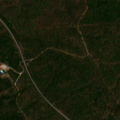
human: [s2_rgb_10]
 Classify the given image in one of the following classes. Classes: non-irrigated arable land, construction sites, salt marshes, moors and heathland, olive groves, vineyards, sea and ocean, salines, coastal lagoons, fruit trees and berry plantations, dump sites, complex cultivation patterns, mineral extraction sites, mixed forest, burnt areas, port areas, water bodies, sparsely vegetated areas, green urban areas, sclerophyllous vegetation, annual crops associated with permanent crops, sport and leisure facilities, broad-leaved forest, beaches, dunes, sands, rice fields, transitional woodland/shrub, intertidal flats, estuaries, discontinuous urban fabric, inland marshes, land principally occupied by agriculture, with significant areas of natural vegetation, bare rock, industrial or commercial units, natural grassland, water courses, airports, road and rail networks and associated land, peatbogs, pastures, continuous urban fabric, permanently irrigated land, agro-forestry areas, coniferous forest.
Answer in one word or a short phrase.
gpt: continuous urban fabric